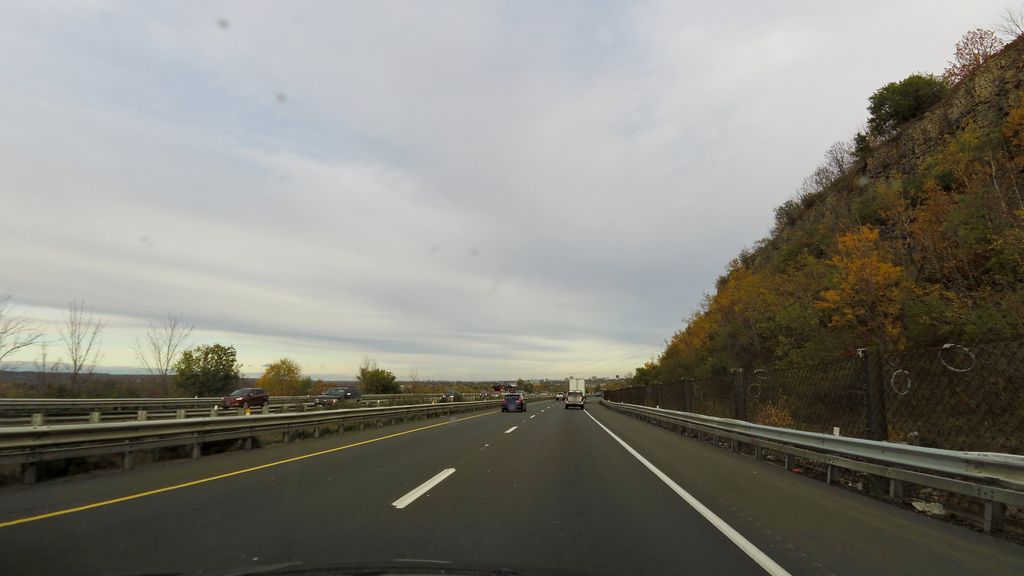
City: hamilton